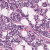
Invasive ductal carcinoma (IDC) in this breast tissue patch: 1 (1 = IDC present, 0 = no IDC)